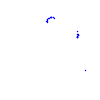
Particle: proton